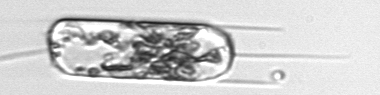
Label: Ditylum_brightwellii